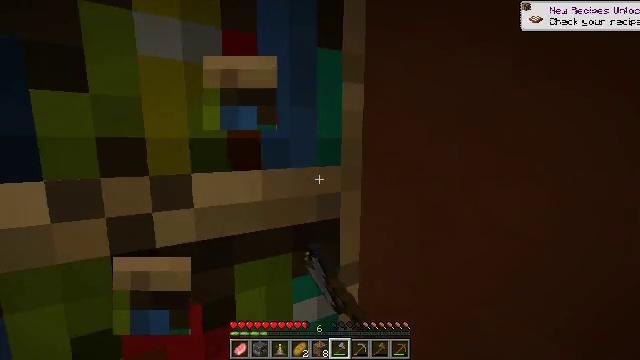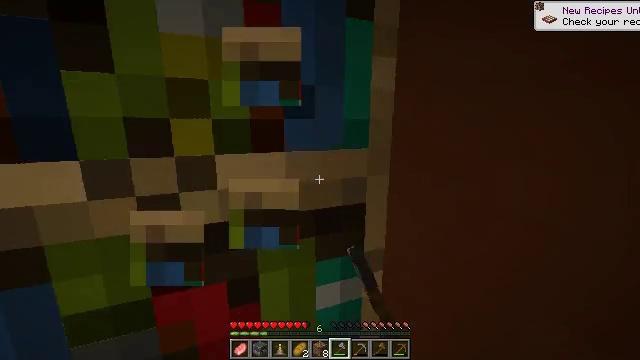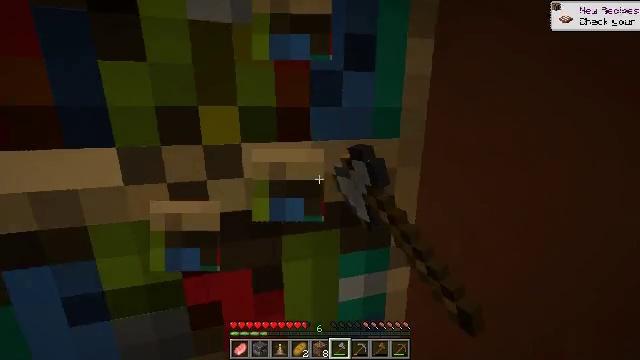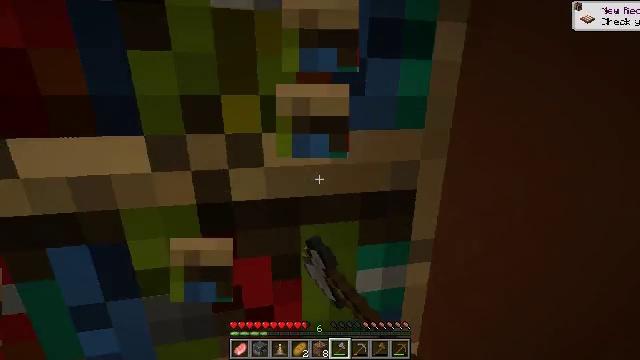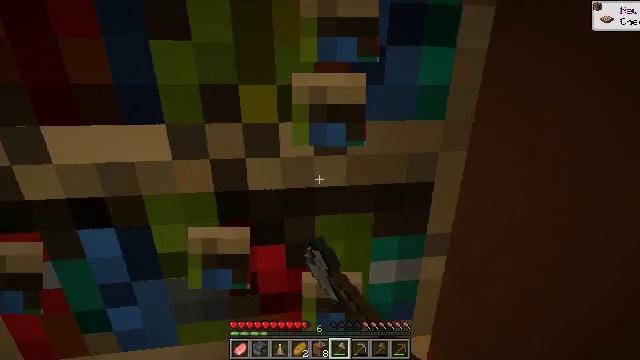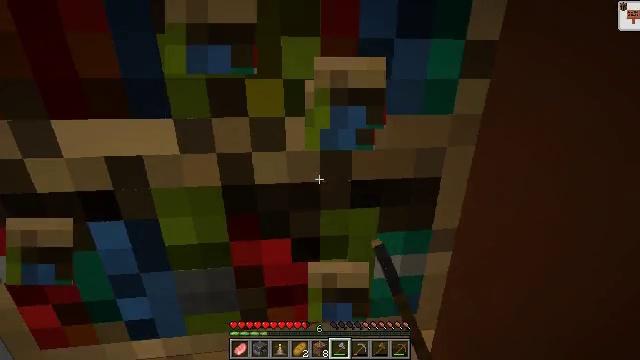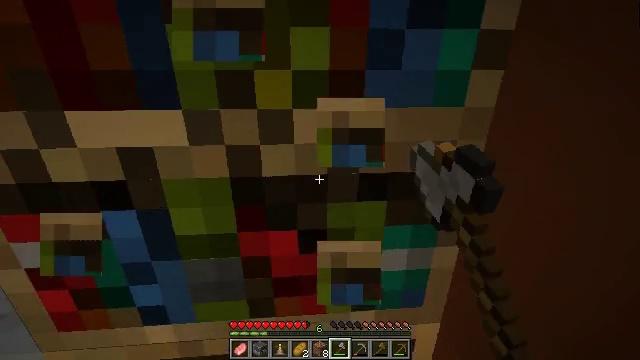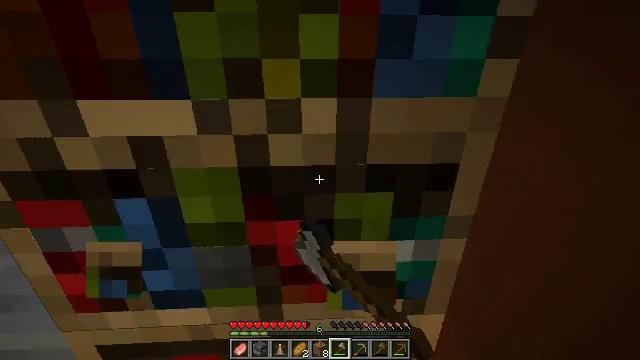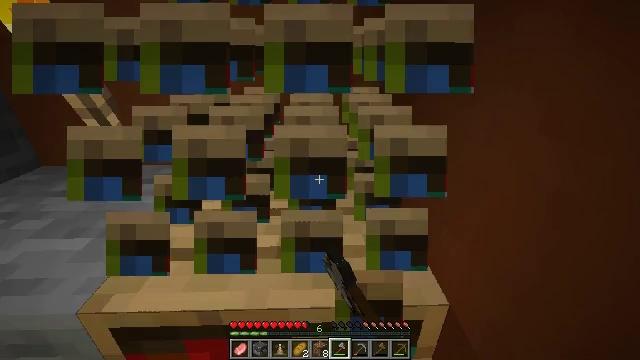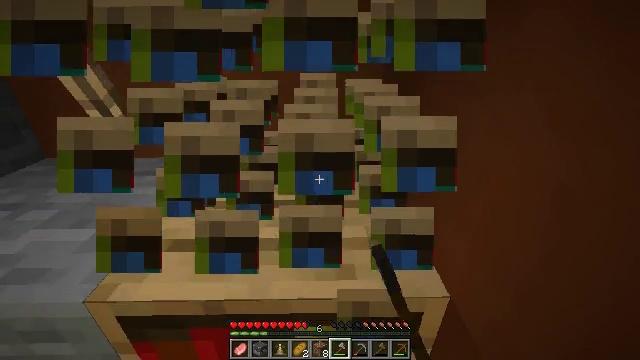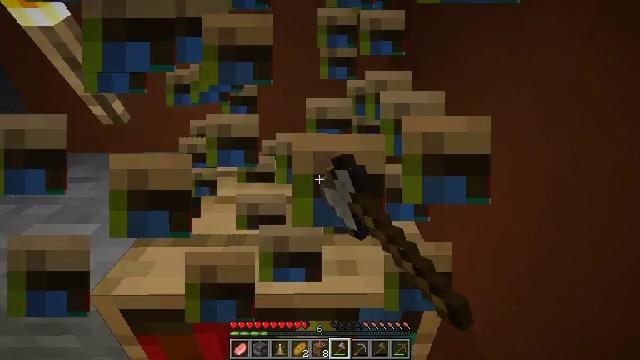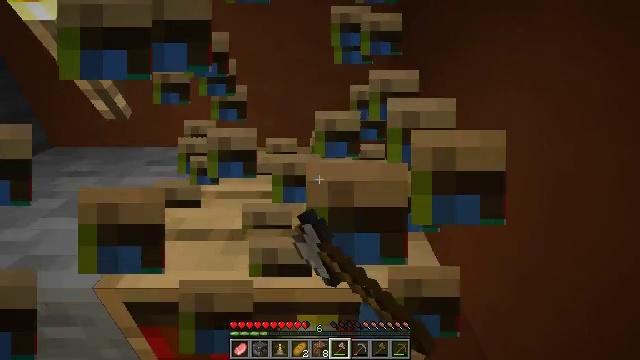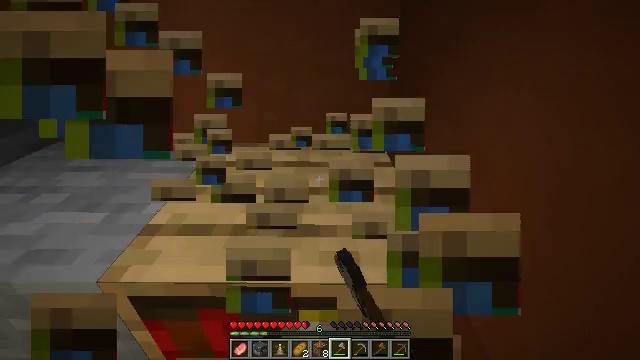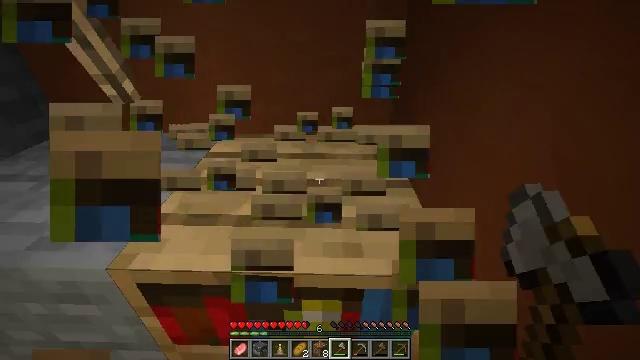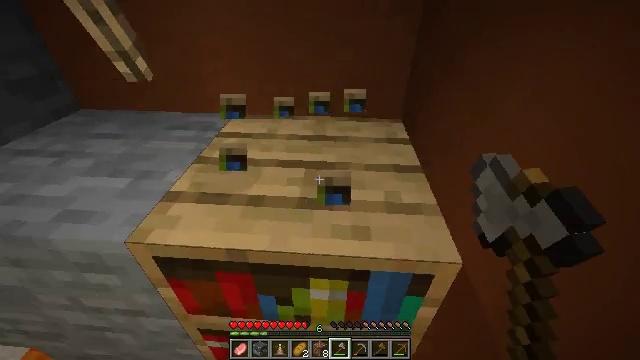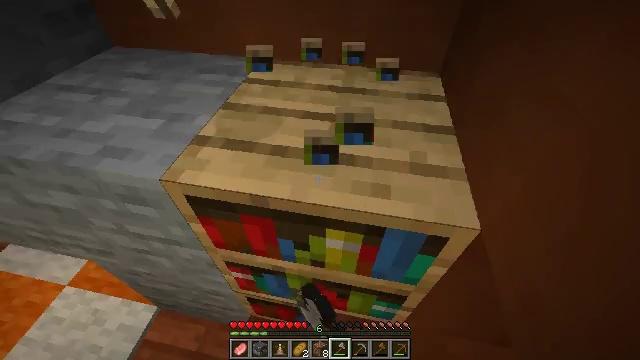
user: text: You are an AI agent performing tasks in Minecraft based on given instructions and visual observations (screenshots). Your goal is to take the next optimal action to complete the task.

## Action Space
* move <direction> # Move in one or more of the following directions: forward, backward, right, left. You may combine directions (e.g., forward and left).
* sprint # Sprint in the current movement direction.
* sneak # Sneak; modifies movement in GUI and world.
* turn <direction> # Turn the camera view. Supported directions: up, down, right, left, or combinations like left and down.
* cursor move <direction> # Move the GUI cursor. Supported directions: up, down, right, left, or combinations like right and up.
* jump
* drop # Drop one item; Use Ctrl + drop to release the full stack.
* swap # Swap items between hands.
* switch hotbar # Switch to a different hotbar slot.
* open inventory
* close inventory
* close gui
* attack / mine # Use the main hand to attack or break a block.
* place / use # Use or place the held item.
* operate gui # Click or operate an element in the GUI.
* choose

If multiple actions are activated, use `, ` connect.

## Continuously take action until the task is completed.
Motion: motion action
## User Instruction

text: Reclaim bookshelf materials.
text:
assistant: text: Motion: turn left and down, attack / mine
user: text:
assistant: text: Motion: turn left and down, attack / mine
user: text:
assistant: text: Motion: turn left and down, attack / mine
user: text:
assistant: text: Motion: turn left and down, attack / mine
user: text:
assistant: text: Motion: turn left and down, attack / mine
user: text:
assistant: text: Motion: turn left and down, attack / mine
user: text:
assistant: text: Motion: turn left and down, attack / mine
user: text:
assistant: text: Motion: turn left and down, attack / mine
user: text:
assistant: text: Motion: turn down, attack / mine
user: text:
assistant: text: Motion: attack / mine
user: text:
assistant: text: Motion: turn down, attack / mine
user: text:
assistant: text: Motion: attack / mine
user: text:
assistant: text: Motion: turn left and down, attack / mine
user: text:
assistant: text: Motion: turn left and down, attack / mine
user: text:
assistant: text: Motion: turn left and down, attack / mine
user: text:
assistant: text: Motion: turn left and down, attack / mine
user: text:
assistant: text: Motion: turn down, attack / mine
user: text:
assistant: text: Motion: attack / mine
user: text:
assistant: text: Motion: attack / mine
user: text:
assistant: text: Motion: attack / mine
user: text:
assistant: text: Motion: attack / mine
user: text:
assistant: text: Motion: attack / mine
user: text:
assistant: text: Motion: attack / mine
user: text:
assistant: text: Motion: attack / mine
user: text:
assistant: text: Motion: move right, attack / mine
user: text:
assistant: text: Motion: move right, turn down, attack / mine
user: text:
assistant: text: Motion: move right, turn left and down, attack / mine
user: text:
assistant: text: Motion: move right, turn left and down, attack / mine
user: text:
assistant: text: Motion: move forward and move right, turn left and down, attack / mine
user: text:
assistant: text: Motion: move forward and move right, turn left and down, attack / mine